Question: For my iPad App, I have a main ViewController which contains two UIScrollviews and a UIPageControl.
The Problem is that the delegates for the paging are not getting called.
Here is the layout:

Selecting a button in the lower thumbScrollView needs to update the image in the mainScrollView (this works) Swiping the thumbScrollView or picking a dot on the pageControl needs to "page" the thumbScrollView to show the next previous set of buttons. The swiping does not work because the delegate functions are just not getting called.
I declare the scrollviews and pagecontrol as follows in my VC
'''
@property (strong, nonatomic) IBOutlet UIScrollView *mainScrollView;
@property (strong, nonatomic) IBOutlet UIScrollView *thumbScrollView;
@property (strong, nonatomic) IBOutlet UIPageControl *pageControl;
'''
The ViewController implements UIScrollViewDelegate
'''
@interface MyViewController : UIViewController<UIScrollViewDelegate>
'''
And I implement the following UIScrollViewDelegate delegate functions in my VC's .m file.
'''
- (void)scrollViewDidScroll:(UIScrollView *)sender;
- (void)scrollViewWillBeginDragging:(UIScrollView *)scrollView;
- (void)scrollViewDidEndDecelerating:(UIScrollView *)scrollView;
'''
The view appears but when I swipe across the buttons I do not see the delegate functions above getting called.
I have not found a solution to this in StackOverflow although I have factored in advise from other related posts for other aspects of this (ex. the logic to distinguish which scrollview has initiated the action etc)
ADDING DETAILED CODE HERE (as requested by @HeWas)
This is the header file for the Main View Controller that controls the two scrollviews and pagecontrol (RELEVANT EXCERPTS - TELL ME IF YOU NEED MORE)
'''
// ImageBrowseViewController.h
// (NOTE - In Interface Builder I have added a tag attribute of 0 to mainScrollView
// and 1 to thumbScrollView, to enable me to distinguish which scrollView the delegate
// needs to respond to)
#define TAG_MAIN_SCROLLVIEW 0
#define TAG_THUMB_SCROLLVIEW 1
@interface ImageBrowseViewController : UIViewController<UIScrollViewDelegate>
{
UIButton* currentlySelectedButton;
UIScrollView *mainScrollView;
UIScrollView *thumbScrollView;
UIPageControl* pageControl;
BOOL pageControlBeingUsed;
}
@property (strong, nonatomic) IBOutlet UIScrollView *mainScrollView;
// ... connected as outlet in IB to mainScrollView
@property (strong, nonatomic) IBOutlet UIScrollView * thumbScrollView;
// ... connected as outlet in IB to thumbScrollView
@property (strong, nonatomic) IBOutlet UIPageControl *pageControl;
// ... connected as outlet in IB to pageControl
...
-(IBAction)changePage; //Touch up Inside IBAction connected to pageControl
...
@end
'''
This is the implementation file for the Main View Controller that controls the two scrollviews and pagecontrol (RELEVANT EXCERPTS - TELL ME IF YOU NEED MORE)
'''
//
// ImageBrowseViewController.m
//
...
@synthesize mainScrollView;
@synthesize thumbScrollView;
@synthesize pageControl;
// UIScrollViewDelegate
- (void)scrollViewDidScroll:(UIScrollView *)sender {
if ( [sender tag] == TAG_THUMB_SCROLLVIEW ) {
// This is the thumbScrollview
// Update the page when more than 50% of the previous/next page is visible
CGFloat pageWidth = self.thumbScrollView.frame.size.width;
int page =
floor((self.thumbScrollView.contentOffset.x - pageWidth / 2) / pageWidth)
+ 1;
self.pageControl.currentPage = page;
}
}
- (void)scrollViewWillBeginDragging:(UIScrollView *)scrollView {
pageControlBeingUsed = NO;
}
- (void)scrollViewDidEndDecelerating:(UIScrollView *)scrollView {
pageControlBeingUsed = NO;
}
- (IBAction)changePage {
// Update the scroll view to the appropriate page
CGRect frame;
//frame.origin.x = self.scrollView.frame.size.width * self.pageControl.currentPage;
frame.origin.x = self.thumbScrollView.frame.size.width * self.pageControl.currentPage;
frame.origin.y = 0;
frame.size = self.thumbScrollView.frame.size;
[self.thumbScrollView scrollRectToVisible:frame animated:YES];
// Keep track of when scrolls happen in response to the page control
// value changing. If we don't do this, a noticeable "flashing" occurs
// as the the scroll delegate will temporarily switch back the page
// number.
pageControlBeingUsed = YES;
}
'''
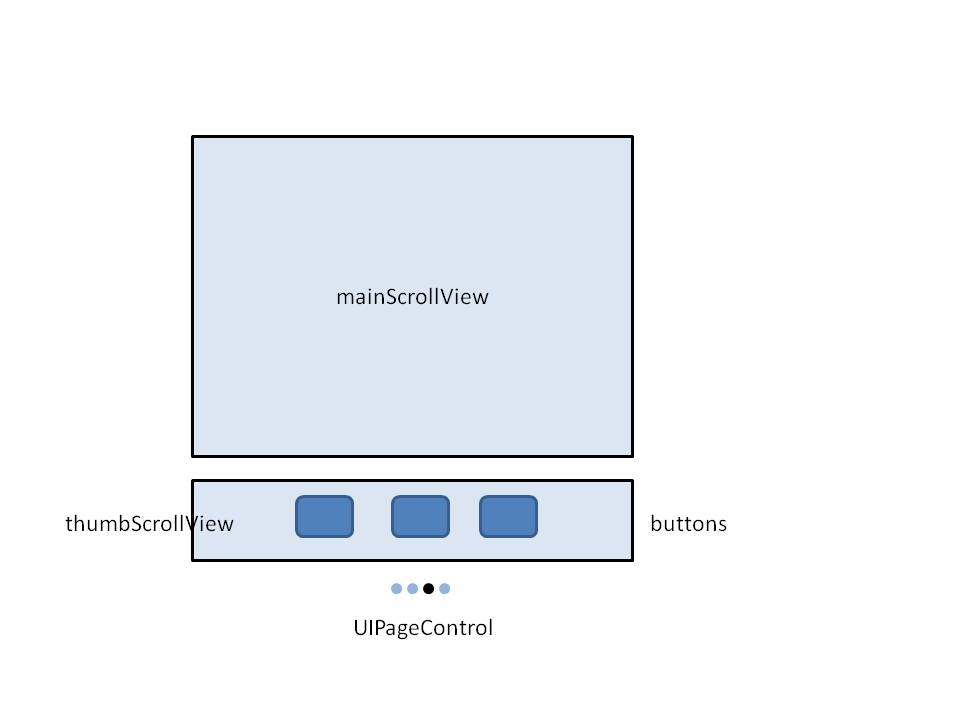
Answer: You code all looks 100% (aside from this typo: '@synthesize floorplanThumbScrollView;', but that isn't your problem).
I am sure that the answer is that you have not correctly wired your scrollview in IB.
This is the clue:
> "Yes I have set all three in Interface Builder. So mainScrollView, thumbScrollView, and pageControl are wired in IB to the above declarations in the VC's .h file."
You need 2 connections between your ViewController and your scrollViews.
(1) ctrl-drag FROM viewController TO scrollView, connect to IBOutlet property.
This is what you have done.
(2) ctrl-drag FROM scrollView TO viewController, connect to 'delegate'.
I do not think you have done this.
UIScrollView has a built-in property called 'delegate'. The scrollView uses this property to send messages to it's delegate. You set this delegate in interface builder (step 2) or you can do it in code. For example in your viewController you could do this:
'''
[myScrollView setDelegate:self];
'''
which would set the viewController as the delegate for myScrollView. If you do it by linking in Interface Builder you don't need this code (and IB doesn't create any).
Either way what this actually does is set scrollView's delegate iVar to a pointer to the viewController. The great thing about using delegates like this is that the delegator (UIScrollView) doesn't have to know anything about the delegatee (in this case your UIViewController). This allows us to reuse UIScrollView so long as we observe it's delegate protocol.
Whenever the scrollView needs to notify it's delegate, internally it sends a message like this..
'''
[self.delegate scrollViewDidScroll:self];
'''
(you don't see that, it's in the scrollView's implementation).
The object that you have set as the delegate to scrollView needs to implement all of the methods that the scrollView's delegate protocol declares, and can choose to implement any of the delegate methods. <URL>
To work out which methods are required, read the <URL>, which tells you this:
> The UIScrollView class can have a delegate that must adopt the UIScrollViewDelegate protocol. For zooming and panning to work, the delegate must implement both 'viewForZoomingInScrollView:' and 'scrollViewDidEndZooming:withView:atScale:'; in addition, the maximum ('maximumZoomScale') and minimum ('minimumZoomScale') zoom scale must be different.
Everything else in the protocol is optional.
This delegate pattern is one you can easily implement yourself for your own object reuse, and is one of the most common ways of passing messages between decoupled objects in objective-C.